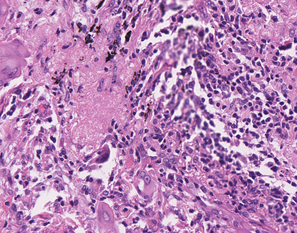
Tumor epithelial tissue: yes
Tumor-associated stroma tissue: yes
Normal tissue: no